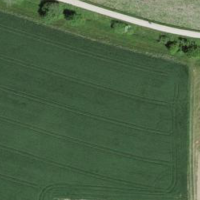
EUNIS habitat code: 52
Species observed at this site:
Prunus padus